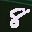
Label: 8